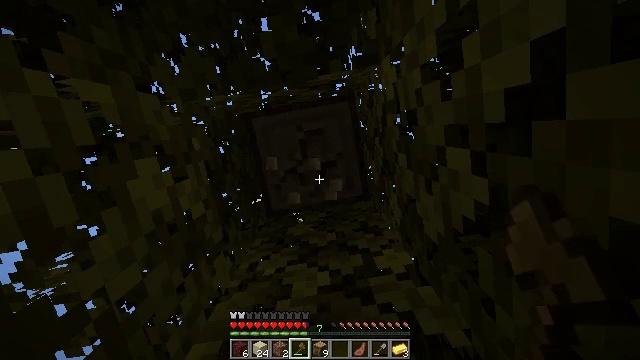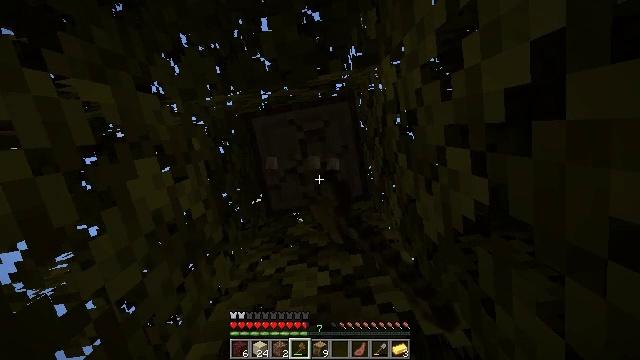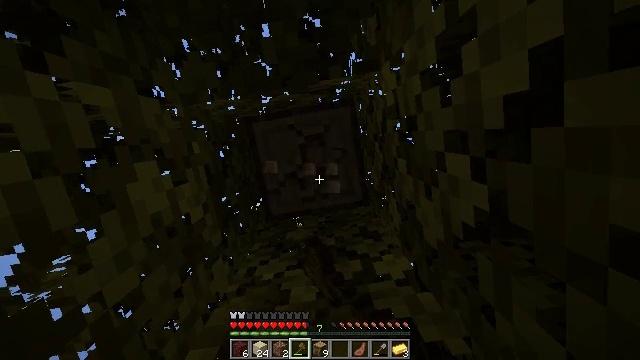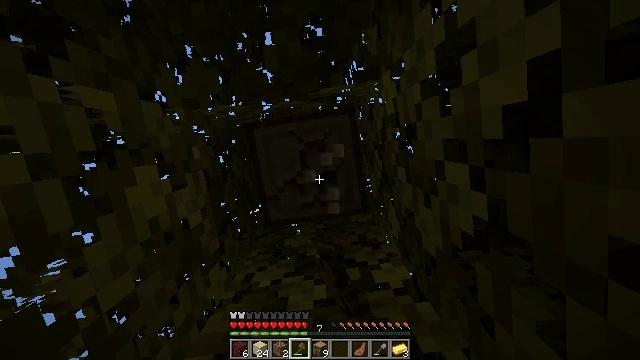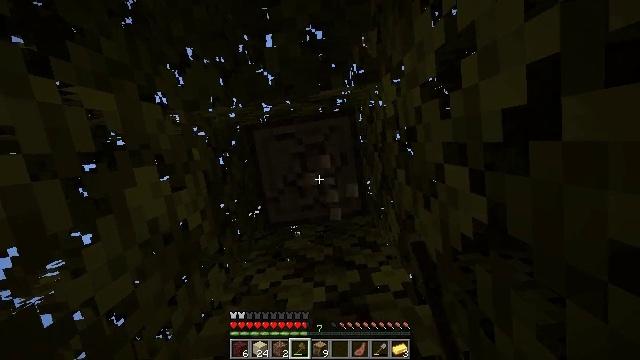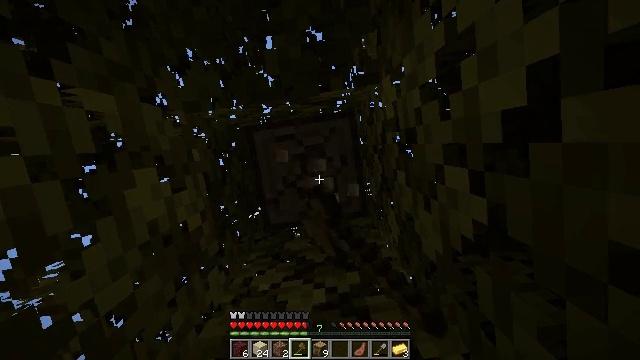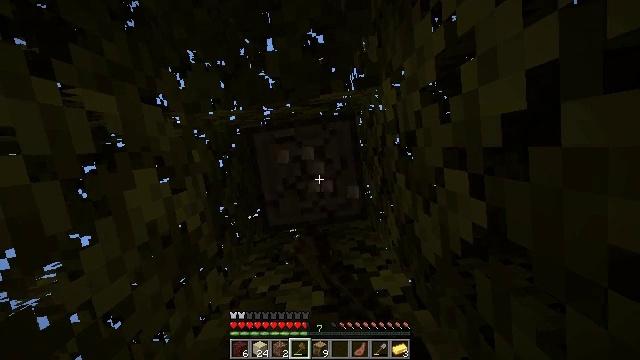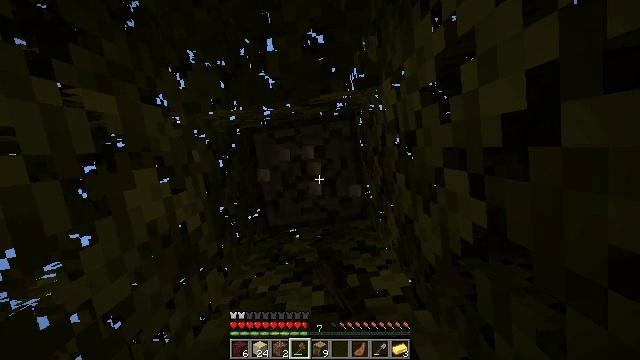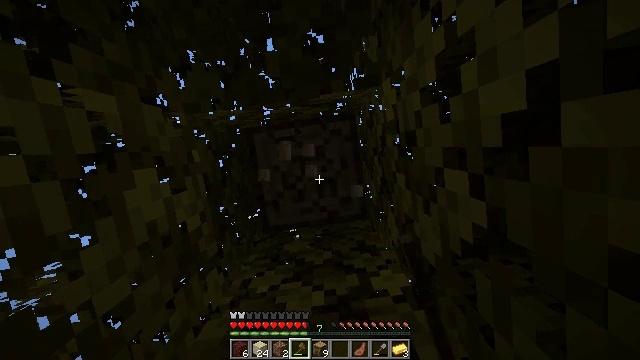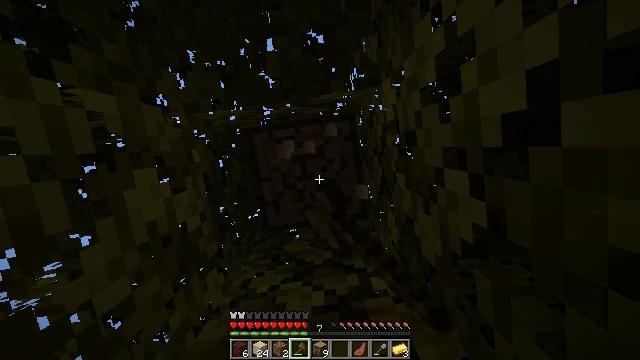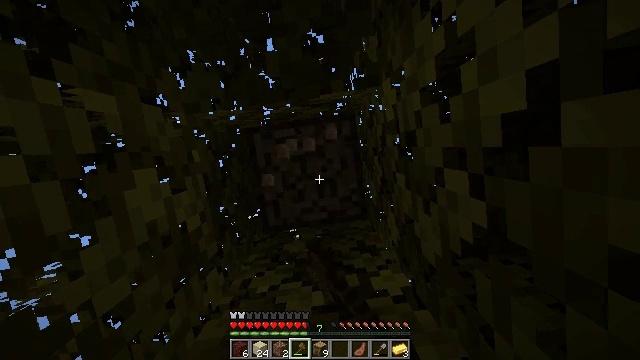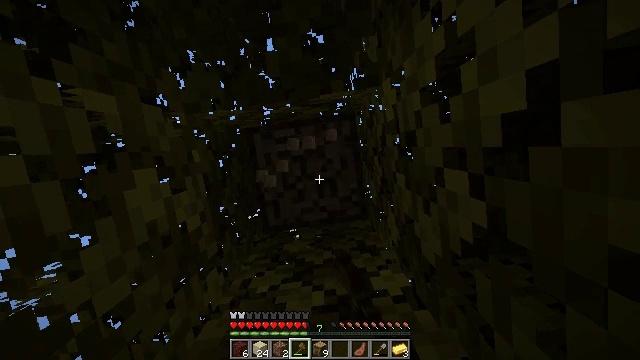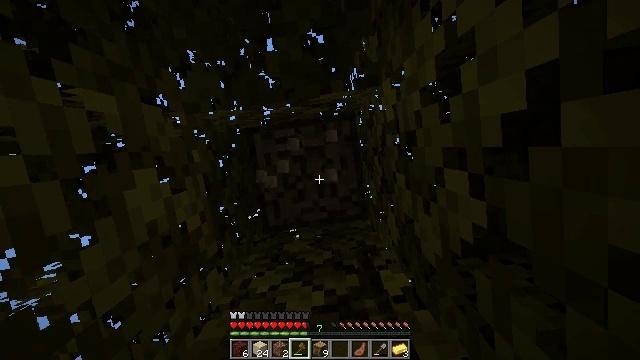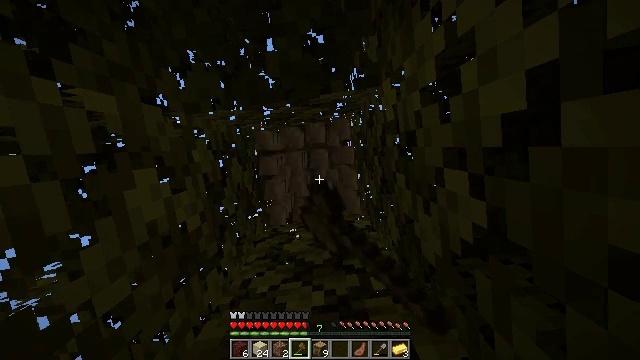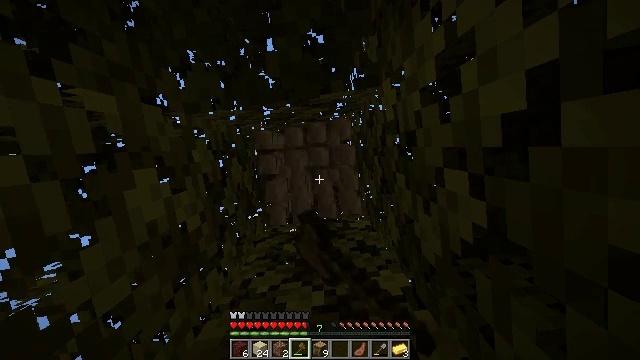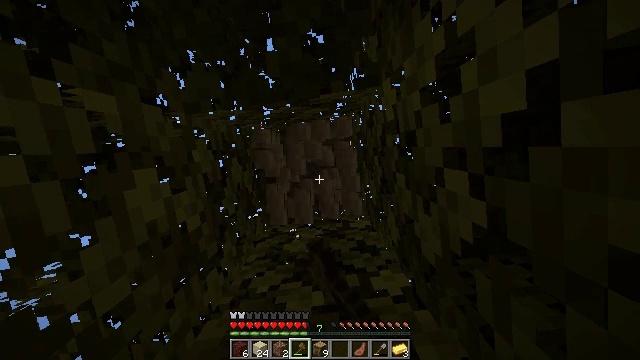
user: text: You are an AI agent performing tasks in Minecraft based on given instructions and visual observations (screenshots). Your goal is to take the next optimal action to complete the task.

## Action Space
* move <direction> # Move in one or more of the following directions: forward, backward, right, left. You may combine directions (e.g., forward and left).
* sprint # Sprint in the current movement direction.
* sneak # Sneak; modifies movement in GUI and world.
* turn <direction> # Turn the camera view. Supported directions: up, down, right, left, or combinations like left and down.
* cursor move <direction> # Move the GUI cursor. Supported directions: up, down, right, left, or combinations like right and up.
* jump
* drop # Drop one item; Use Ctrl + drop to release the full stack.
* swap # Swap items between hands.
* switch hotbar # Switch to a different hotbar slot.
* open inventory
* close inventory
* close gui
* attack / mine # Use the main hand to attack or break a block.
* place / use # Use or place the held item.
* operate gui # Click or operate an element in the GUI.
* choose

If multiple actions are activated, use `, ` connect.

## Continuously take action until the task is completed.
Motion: motion action
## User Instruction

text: Break the tree to get oak logs.
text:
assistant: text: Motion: attack / mine
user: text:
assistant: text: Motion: turn up, attack / mine
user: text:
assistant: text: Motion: turn up, attack / mine
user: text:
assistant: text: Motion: attack / mine
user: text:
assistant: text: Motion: attack / mine
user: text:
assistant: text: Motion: attack / mine
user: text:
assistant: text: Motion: attack / mine
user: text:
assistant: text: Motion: attack / mine
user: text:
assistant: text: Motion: attack / mine
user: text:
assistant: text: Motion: attack / mine
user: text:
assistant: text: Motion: attack / mine
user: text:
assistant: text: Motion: attack / mine
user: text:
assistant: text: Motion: attack / mine
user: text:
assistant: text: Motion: attack / mine
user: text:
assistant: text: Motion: attack / mine
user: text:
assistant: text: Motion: attack / mine
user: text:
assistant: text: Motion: attack / mine
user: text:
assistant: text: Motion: attack / mine
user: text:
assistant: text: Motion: attack / mine
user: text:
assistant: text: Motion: attack / mine
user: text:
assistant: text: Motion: attack / mine
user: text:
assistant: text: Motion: attack / mine
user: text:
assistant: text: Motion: no_op
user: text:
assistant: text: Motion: no_op
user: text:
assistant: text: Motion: no_op
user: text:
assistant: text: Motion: no_op
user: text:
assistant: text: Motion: no_op
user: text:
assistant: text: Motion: no_op
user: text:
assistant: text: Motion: no_op
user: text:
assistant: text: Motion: attack / mine